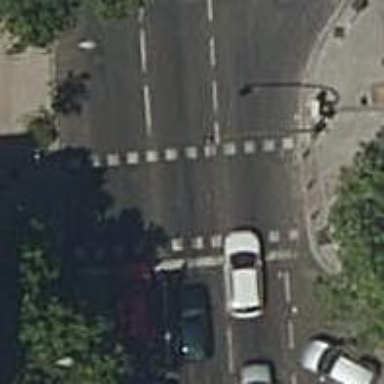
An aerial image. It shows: Road with traffic signals and zebra crossing with traffic signals.